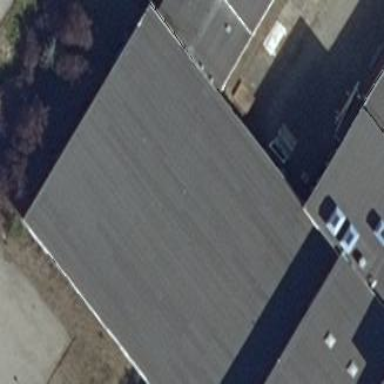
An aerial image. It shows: Industrial building.